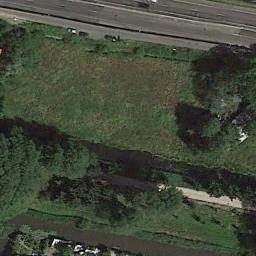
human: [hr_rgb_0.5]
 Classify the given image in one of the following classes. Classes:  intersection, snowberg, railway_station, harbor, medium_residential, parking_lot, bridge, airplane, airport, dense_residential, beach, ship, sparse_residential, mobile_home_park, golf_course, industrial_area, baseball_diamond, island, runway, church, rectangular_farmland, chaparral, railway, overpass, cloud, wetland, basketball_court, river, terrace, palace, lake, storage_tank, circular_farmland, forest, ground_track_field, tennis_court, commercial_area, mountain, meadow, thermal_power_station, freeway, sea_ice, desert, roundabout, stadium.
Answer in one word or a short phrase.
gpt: meadow